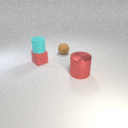
small cyan rubber cylinder above small red rubber cube